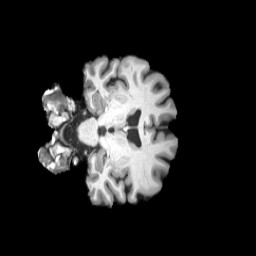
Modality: T1w
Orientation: coronal
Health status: healthy